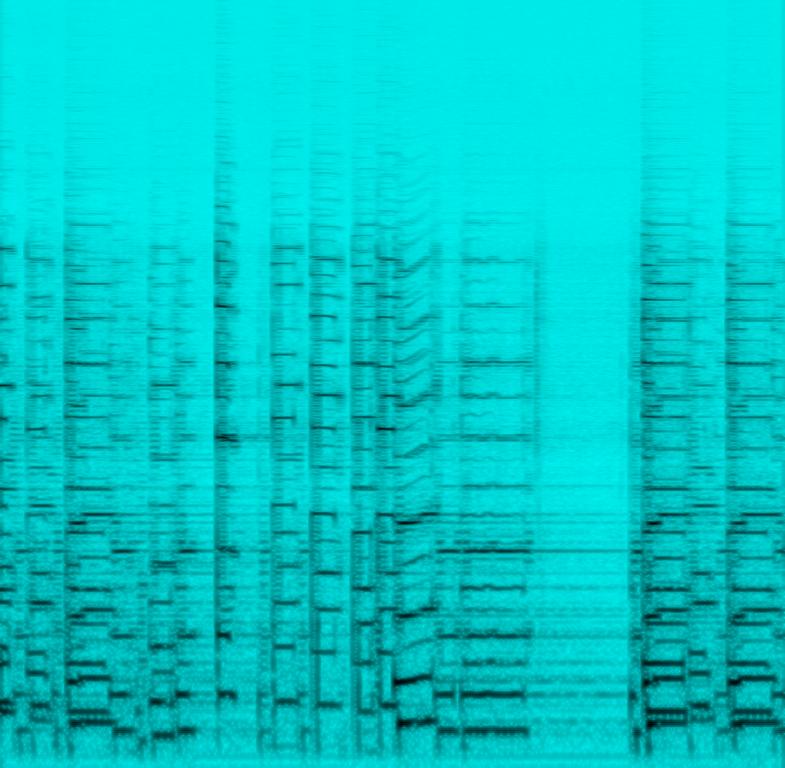
This music is an electronic instrumental; the tempo is medium with a solo electric guitar lead and no accompanying instruments. The music is melodic, rhythmic, and groovy.